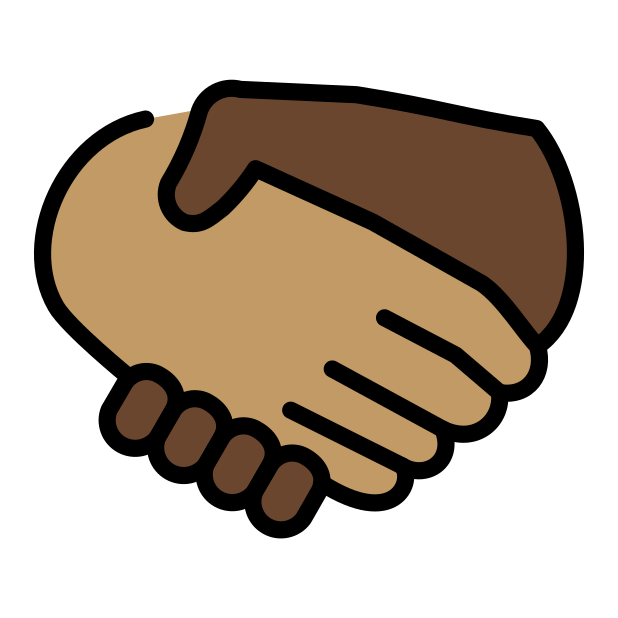
handshake: medium skin tone, dark skin tone